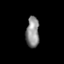
Tissue: prostate
Cell type: Myeloid cells
Senescence score: 0.6939
Nuclear area (px): 395
Mean DAPI intensity: 141.154